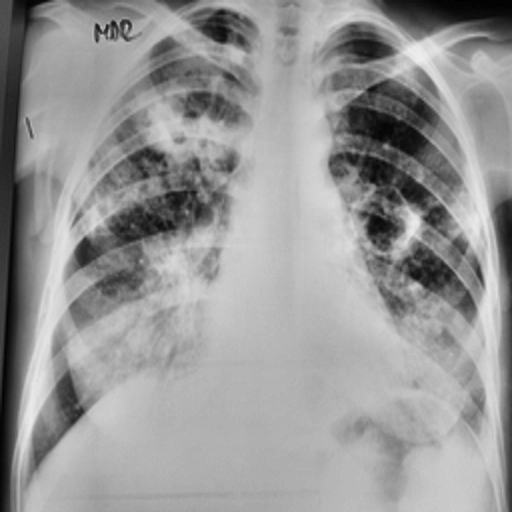
Finding: TUBERCULOSIS